Aerial crown-view tile of a tropical tree (Barro Colorado Island, Panama), acquired 20240813:
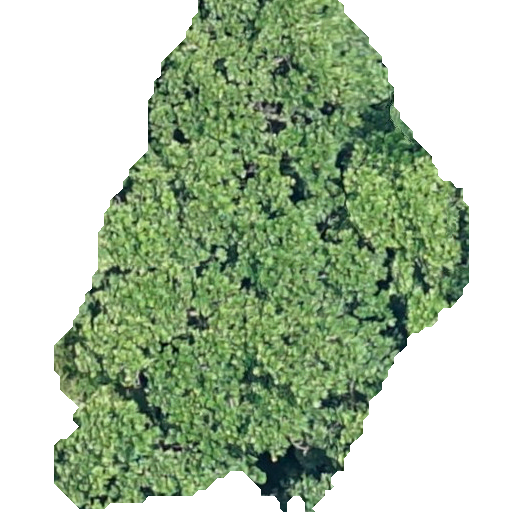
Species: Anacardium excelsum
GBIF accepted scientific name: Anacardium excelsum
Crown area: 226.048 m²